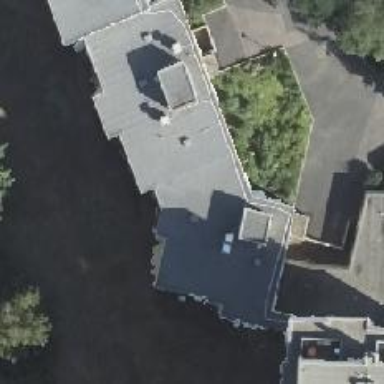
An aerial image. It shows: Flat-roofed apartment building.